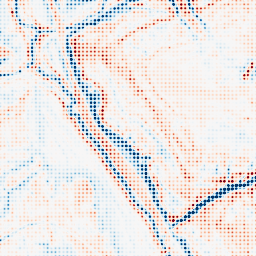
Category: multiscale
Decomposition family: dog_multiscale
Decomposition parameters: sigma_ratio: 1.6
n_scales: 3
base_sigma: 1
Upsampling method: sinc_hamming
Upsampling parameters: scale: 8
kernel_size: 4
Upsampling scale: 8